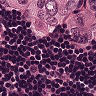
Metastatic tissue present: yes